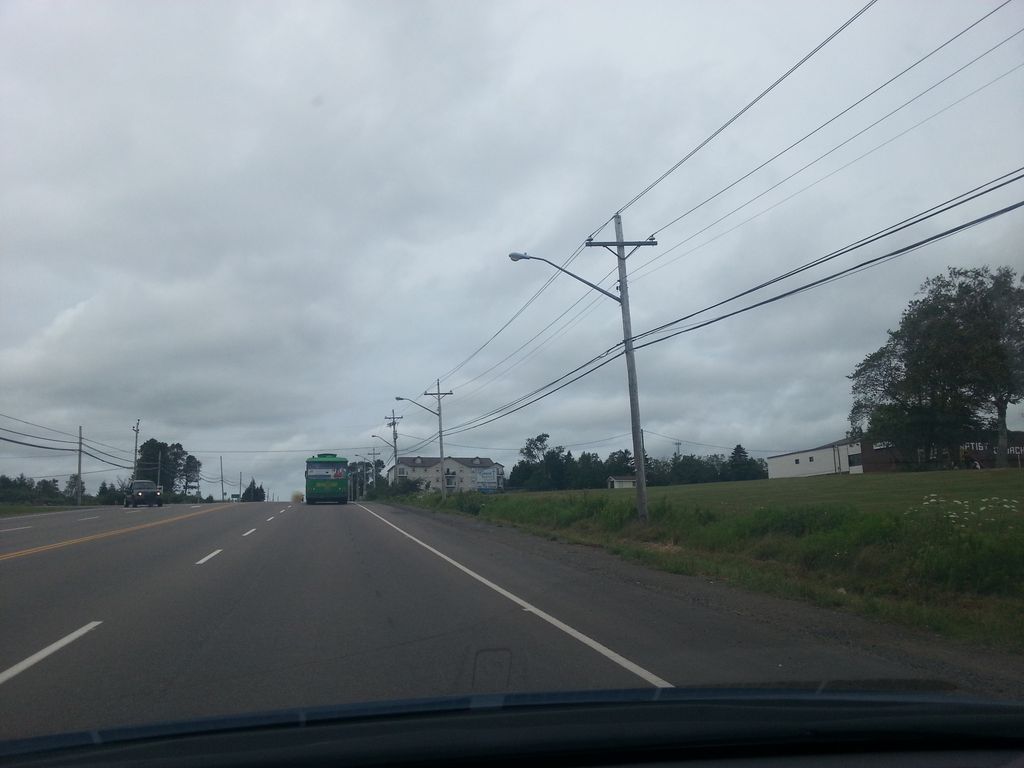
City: charlottetown